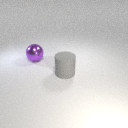
large gray rubber cylinder to the right of large purple metal sphere